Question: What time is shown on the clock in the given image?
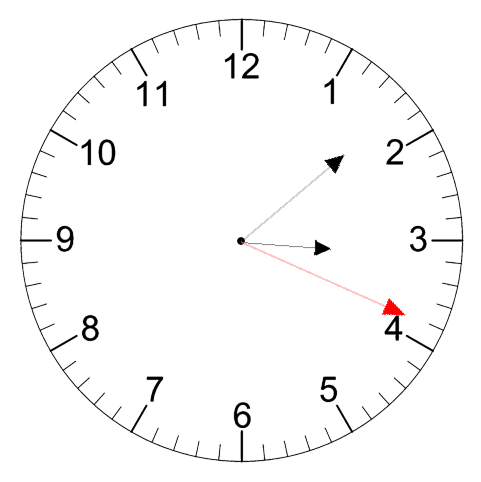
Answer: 03:08:19